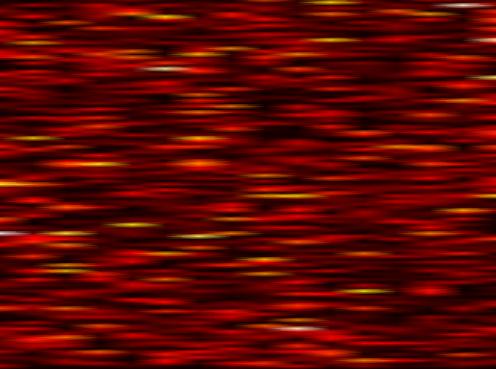
Label: FOFDM